Question: '''
n = int(input("Enter the number of transaction
"))
#ask for items in all 'n' transactions provided by user.
List = []
List2 = []
for i in range(0, n):
print("Enter the item at Transaction: ", i+1 )
item = input().split(",")
List.append(item)
#print the transaction
print("---------------------");
print(" no | transaction");
print("---------------------");
for i in range(0, n):
print(i+1," ",List[i])
print("---------------------");
#finding frequency
def countList(List, x):
return sum(x in item for item in List)
#Displays the frequency of each element present in array in order
print("---------------------");
print(" Items | Frequency");
print("---------------------");
#list should be in order
for item in List:
for x in item:
print(" " + str(x) + " | " + str(countList(List,x)));
print("---------------------");
'''
This is the code. I don't want the code to repeat the count of frequency of element again. can you help me with this?
Here is the output:
'''
Enter the number of transaction
5
Enter the item at Transaction: 1
l1,l2
Enter the item at Transaction: 2
l1,l2,l3
Enter the item at Transaction: 3
l1,l3
Enter the item at Transaction: 4
l2,l4
Enter the item at Transaction: 5
l4
---------------------
no | transaction
---------------------
1 ['l1', 'l2']
2 ['l1', 'l2', 'l3']
3 ['l1', 'l3']
4 ['l2', 'l4']
5 ['l4']
---------------------
---------------------
Items | Frequency
---------------------
l1 | 3
l2 | 3
l1 | 3
l2 | 3
l3 | 2
l1 | 3
l3 | 2
l2 | 3
l4 | 2
l4 | 2
---------------------
'''

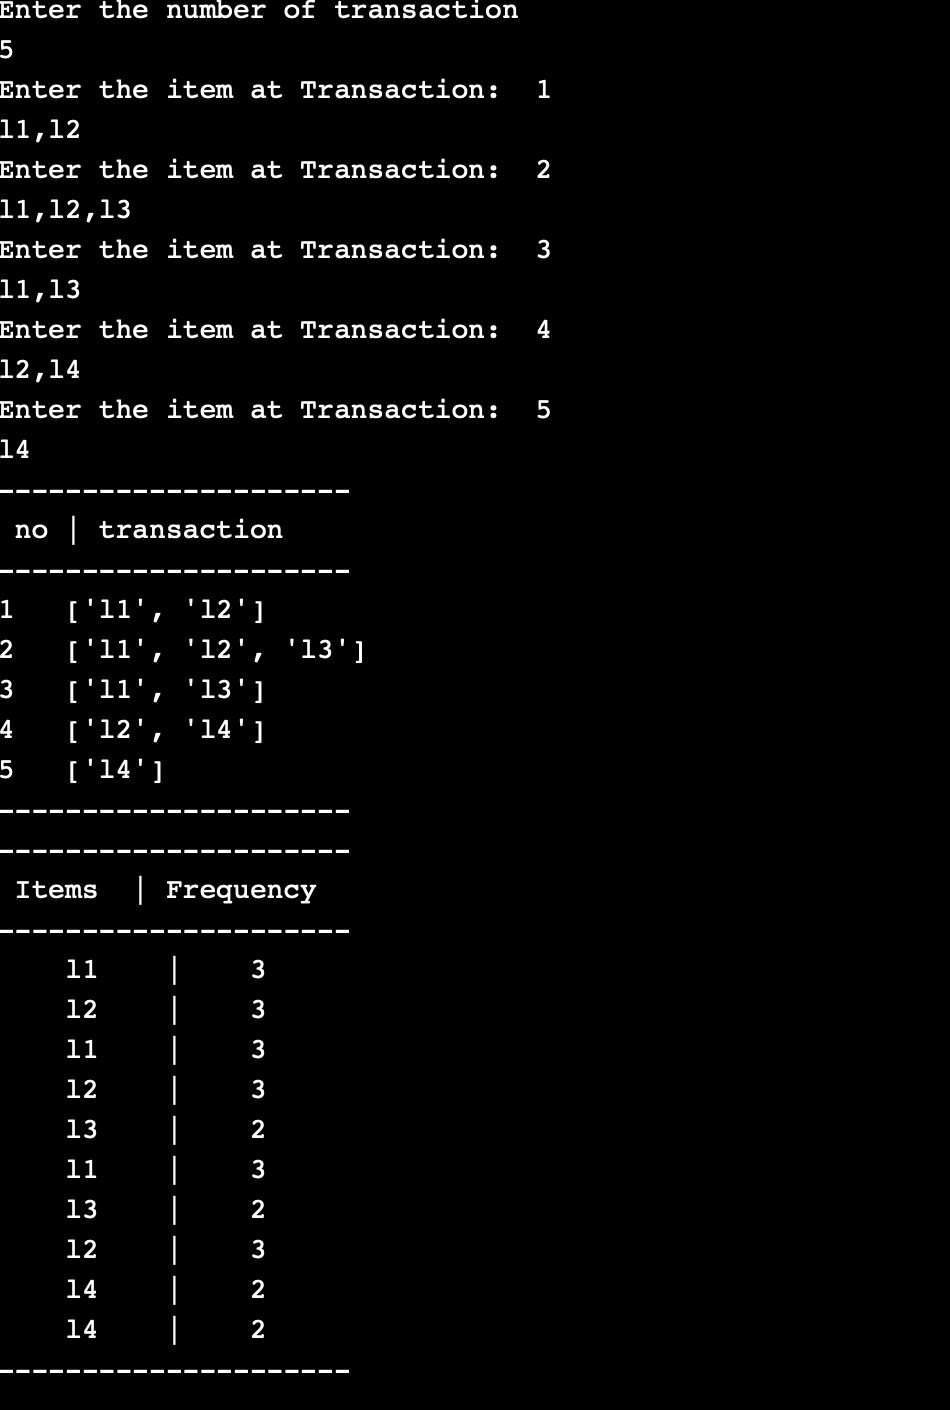
Answer: Try:
'''
n = int(input("Enter the number of transaction
"))
#ask for items in all 'n' transactions provided by user.
List = []
List2 = []
for i in range(0, n):
print("Enter the item at Transaction: ", i+1 )
item = input().split(",")
List.append(item)
#print the transaction
print("---------------------");
print(" no | transaction");
print("---------------------");
for i in range(0, n):
print(i+1," ",List[i])
print("---------------------");
#finding frequency
def countList(List, x):
return sum(x in item for item in List)
#Displays the frequency of each element present in array
print("---------------------");
print(" Items | Frequency");
print("---------------------");
####### Here all the changes have been made #######
Li = ([item for sublist in List for item in sublist])
for item in set(Li):
print(" " + str(item) + " | " + str(Li.count(item)));
print("---------------------");
'''
---
'''
Enter the number of transaction
3
Enter the item at Transaction: 1
l1,l2
Enter the item at Transaction: 2
l3,l1,l4
Enter the item at Transaction: 3
l2,l3
---------------------
no | transaction
---------------------
1 ['l1', 'l2']
2 ['l3', 'l1', 'l4']
3 ['l2', 'l3']
---------------------
---------------------
Items | Frequency
---------------------
l4 | 1
l2 | 2
l3 | 2
l1 | 2
---------------------
'''
I have flatten the 'List' and then have taken only unique item from it to count their values using 'count' function.